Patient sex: F
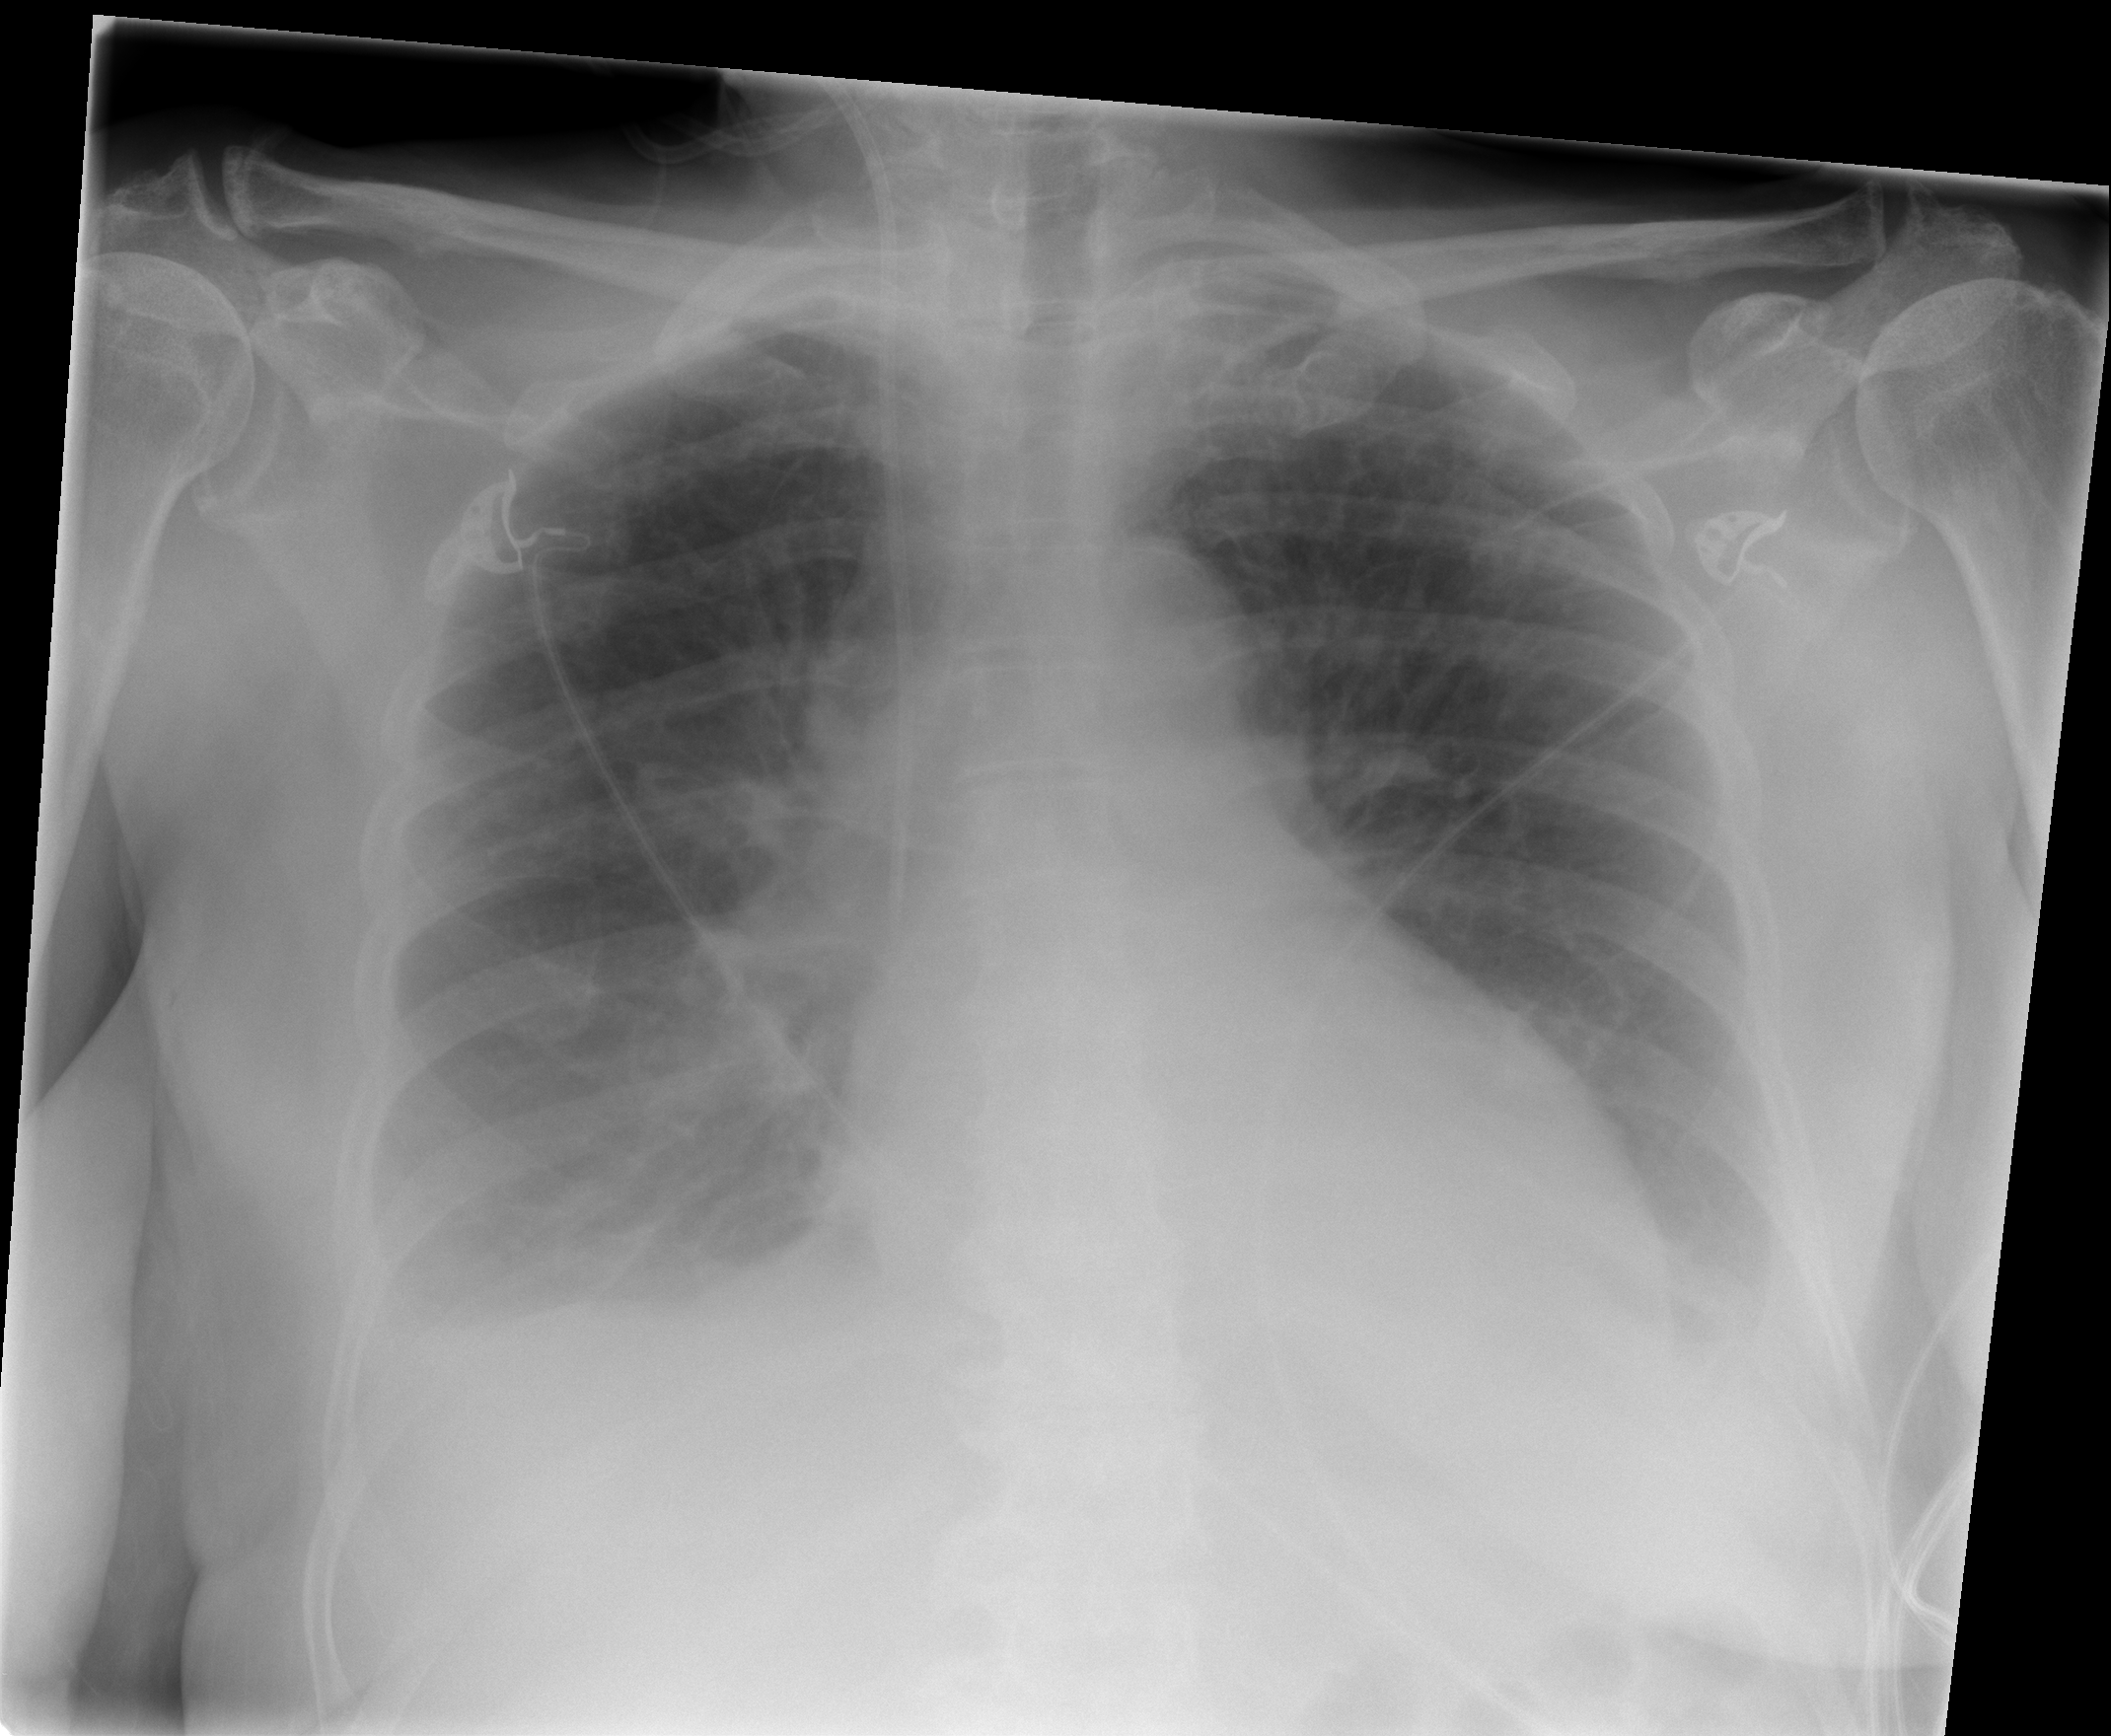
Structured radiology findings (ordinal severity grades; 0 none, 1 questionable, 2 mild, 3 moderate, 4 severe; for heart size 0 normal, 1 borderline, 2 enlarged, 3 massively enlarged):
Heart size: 0
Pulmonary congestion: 2
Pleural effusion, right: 2
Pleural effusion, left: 2
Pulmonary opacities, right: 0
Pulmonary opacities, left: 0
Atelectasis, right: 2
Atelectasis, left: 2